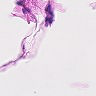
Metastatic tissue present: no